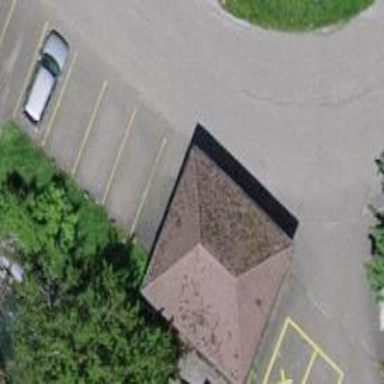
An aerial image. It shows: Garage.